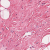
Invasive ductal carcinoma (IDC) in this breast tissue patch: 0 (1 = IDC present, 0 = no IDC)